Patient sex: F
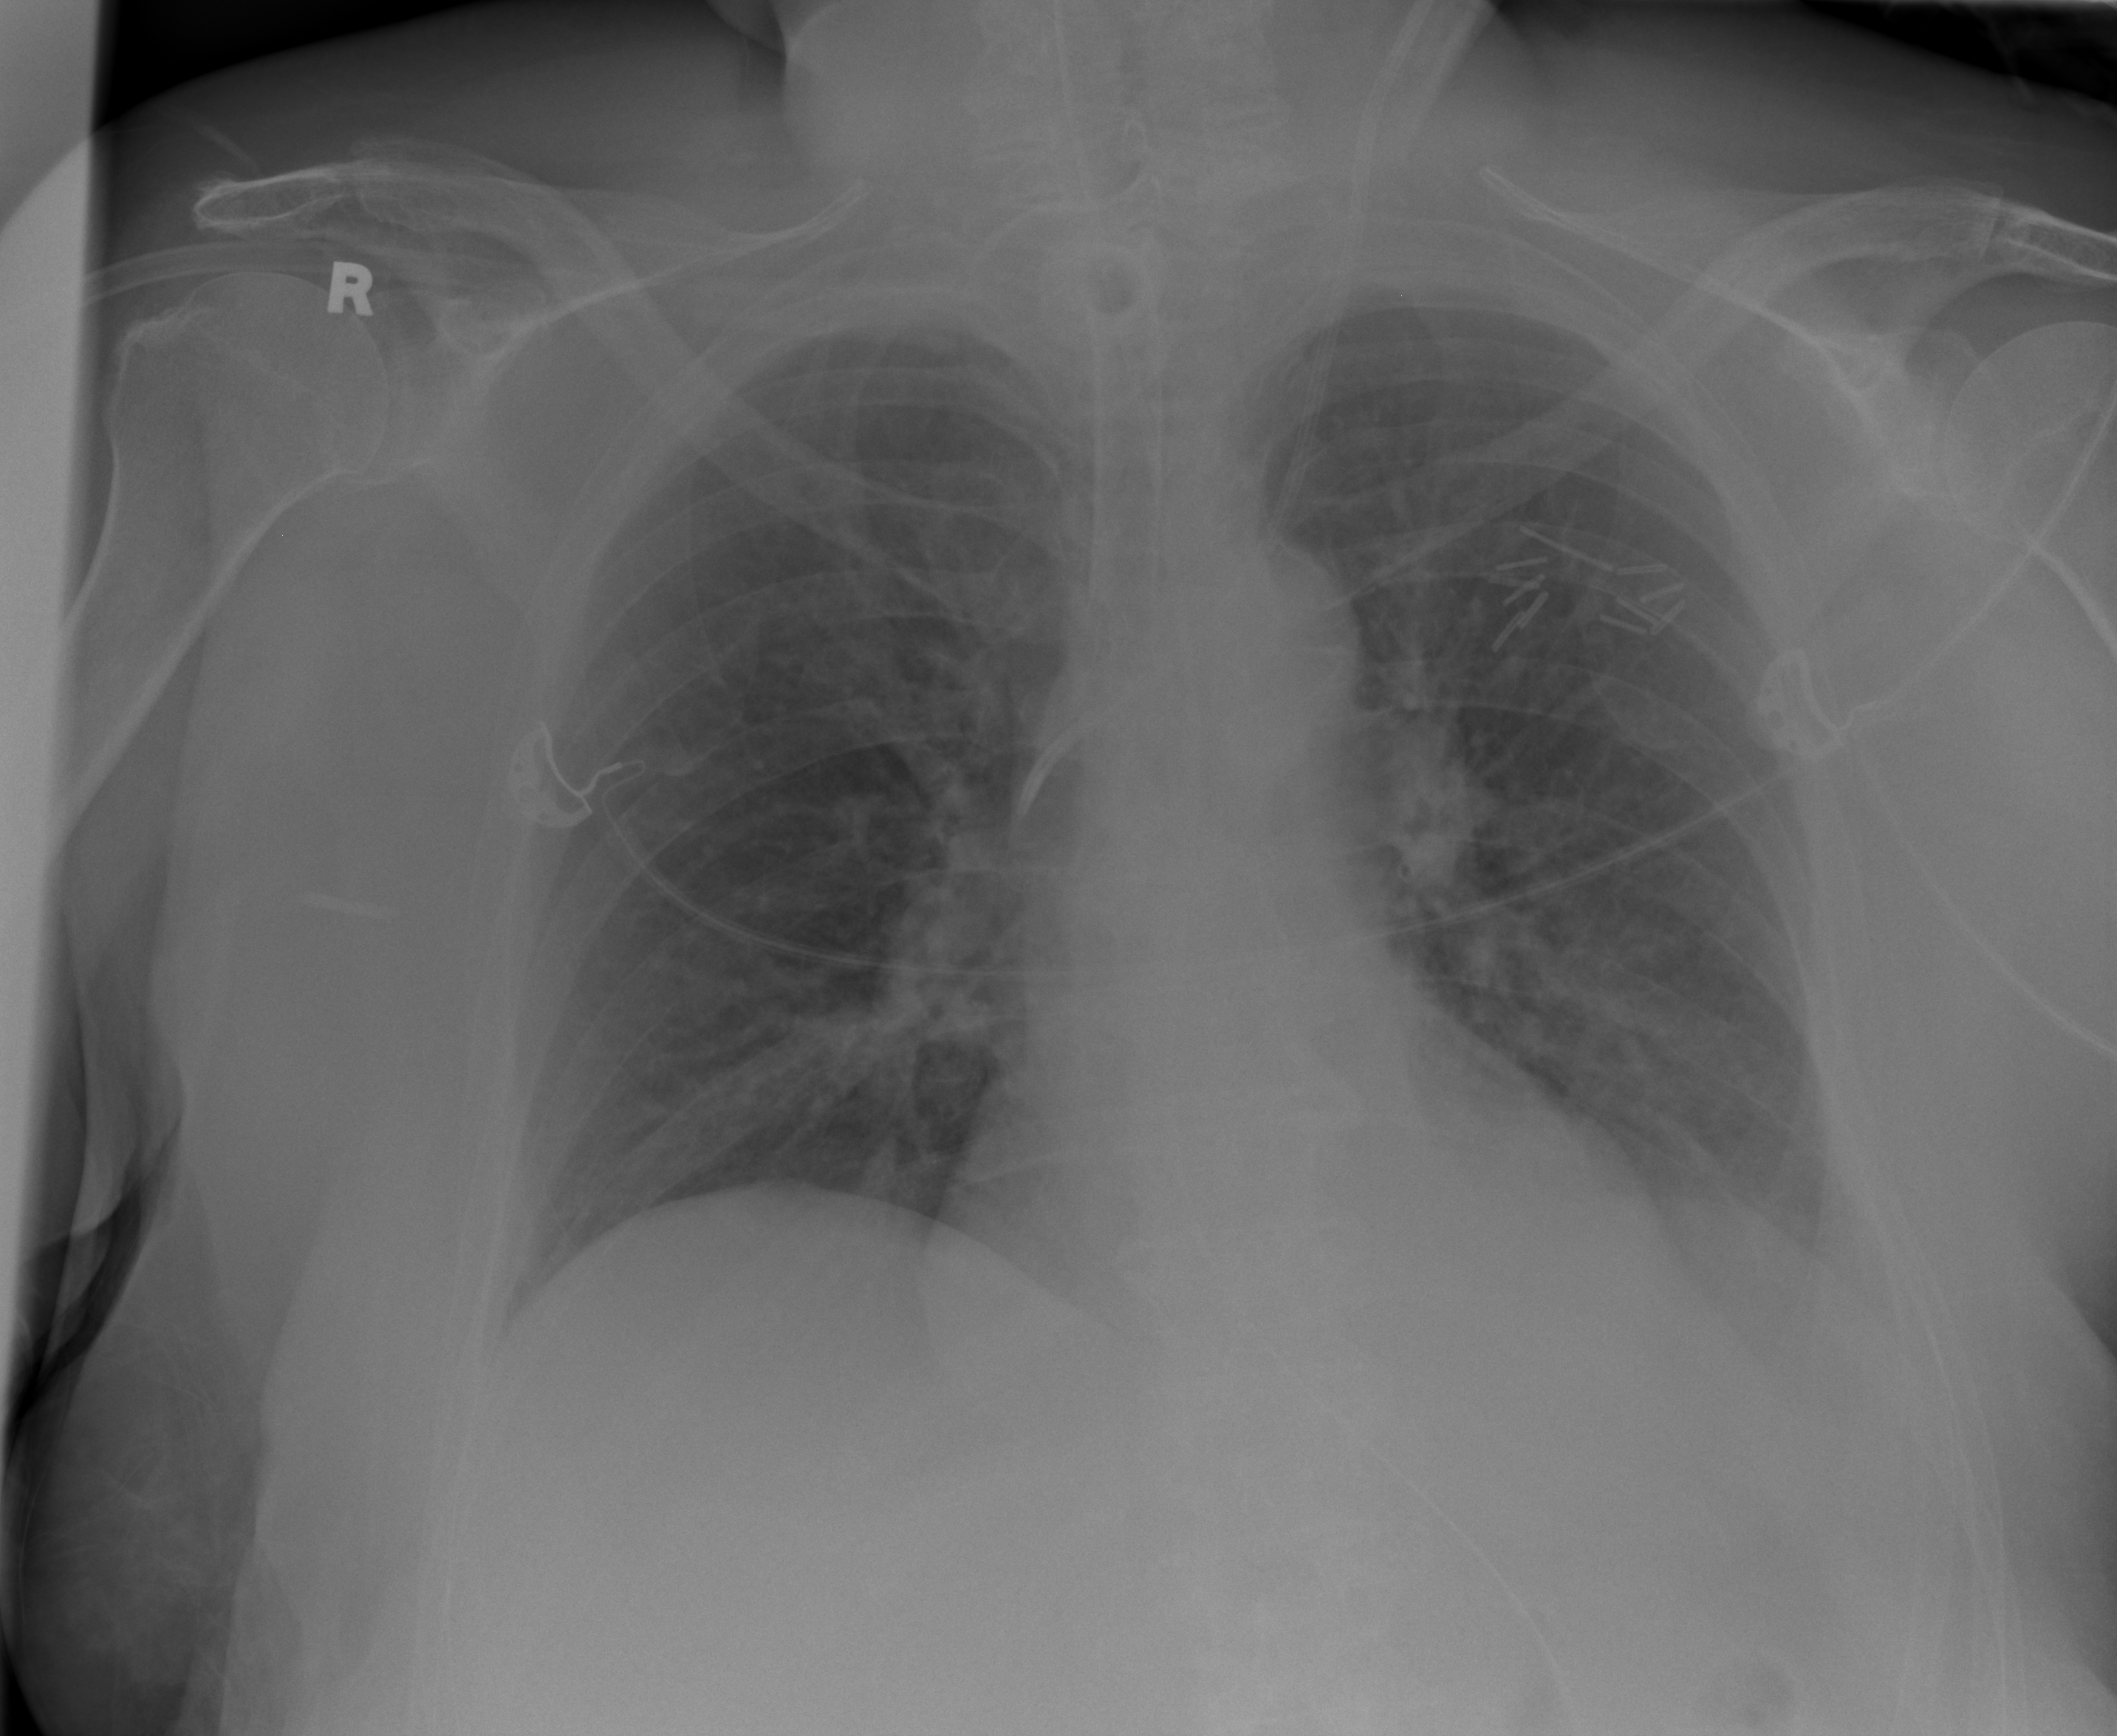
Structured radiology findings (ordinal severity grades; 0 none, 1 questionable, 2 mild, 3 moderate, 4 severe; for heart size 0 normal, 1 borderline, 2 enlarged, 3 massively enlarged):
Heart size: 0
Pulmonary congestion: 0
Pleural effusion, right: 0
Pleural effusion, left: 2
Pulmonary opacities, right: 0
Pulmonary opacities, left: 0
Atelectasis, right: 0
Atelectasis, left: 2